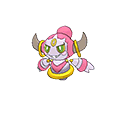
Pok\u00e9mon: hoopa-confined